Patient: sex M, age 72
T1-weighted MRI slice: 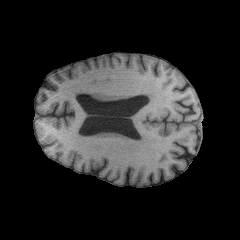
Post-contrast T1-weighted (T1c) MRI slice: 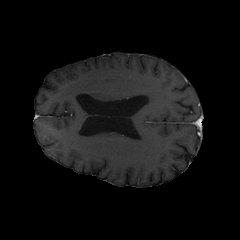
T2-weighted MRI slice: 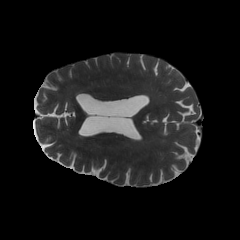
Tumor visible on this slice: no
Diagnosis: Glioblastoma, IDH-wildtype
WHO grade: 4